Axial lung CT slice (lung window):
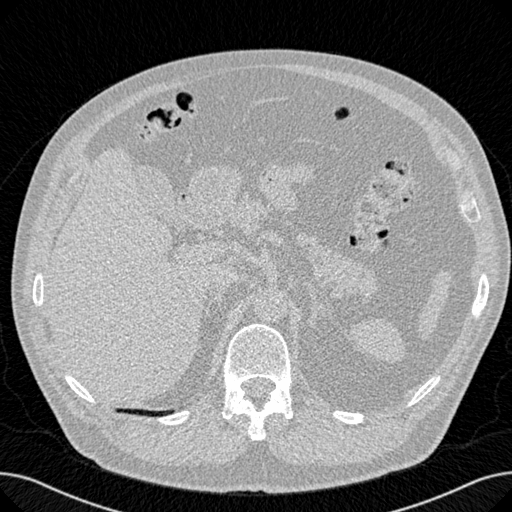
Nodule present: no